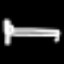
Label: bed